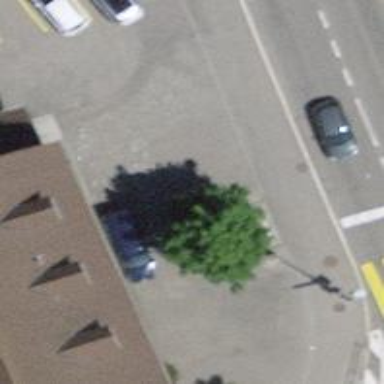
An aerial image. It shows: Bicycle parking area.